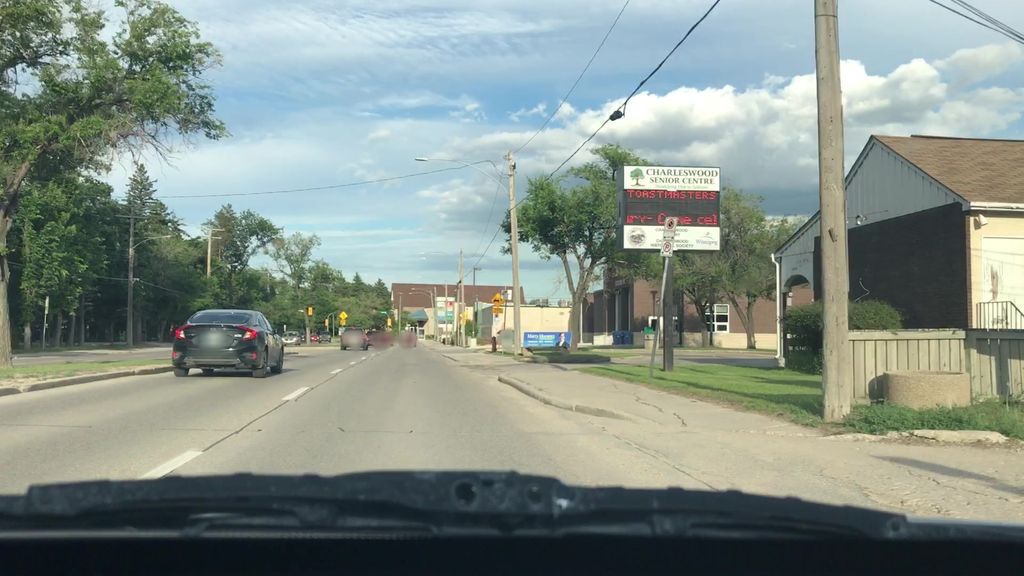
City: winnipeg